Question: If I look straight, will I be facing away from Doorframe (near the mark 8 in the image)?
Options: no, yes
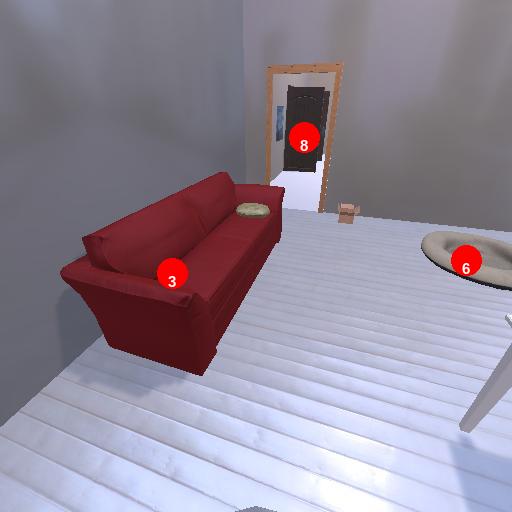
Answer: no